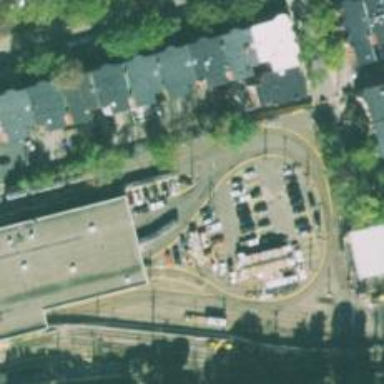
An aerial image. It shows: Light rail yard with electrified contact lines.